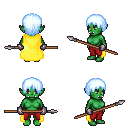
a pixel art fantasy rpg character, female body template, orc, green skin, yellow cape, red pants, white cyan plain hairstyle, metal gloves, spear, four views (front, back, left, right), 2x2 character sprite sheet, small pixel art, hard edges, no anti-aliasing